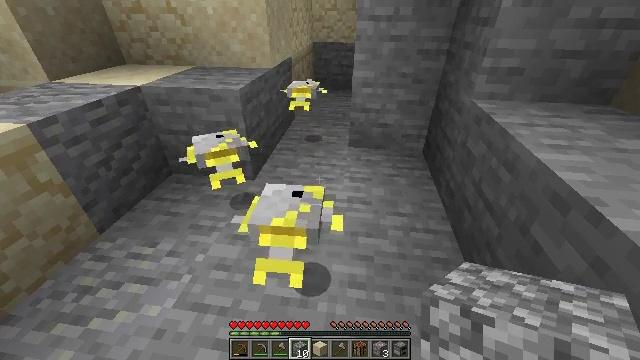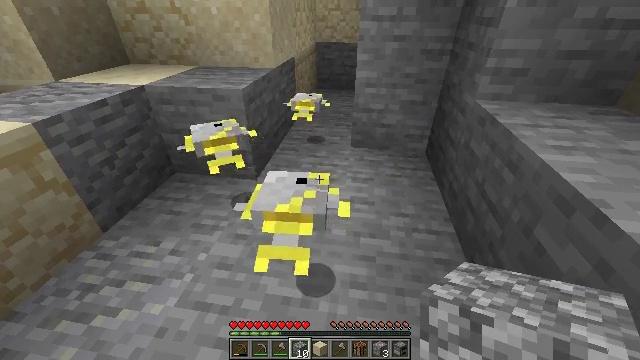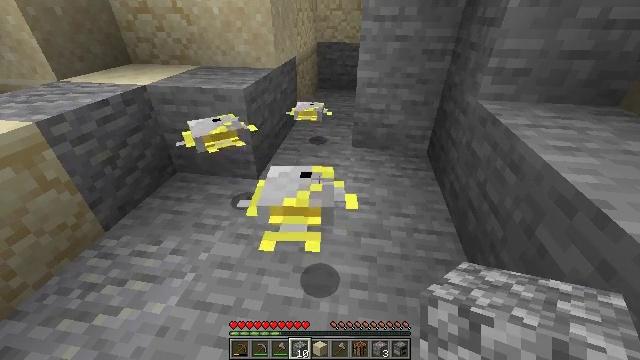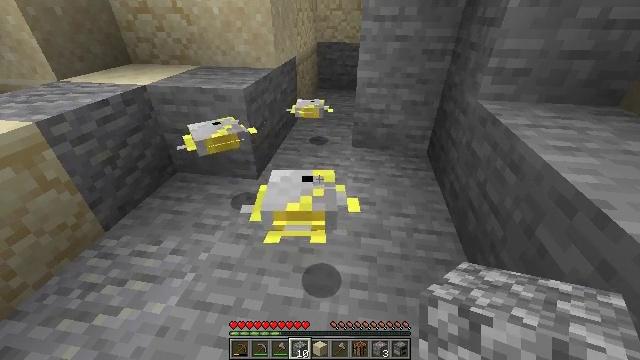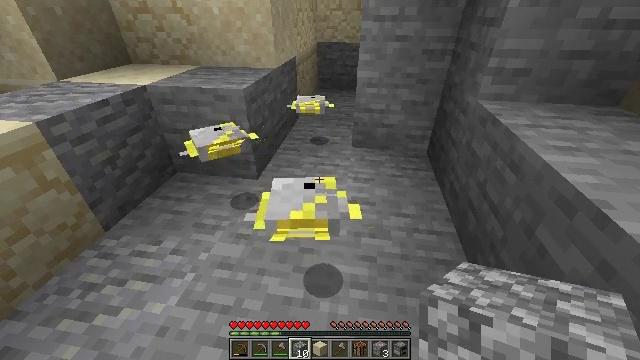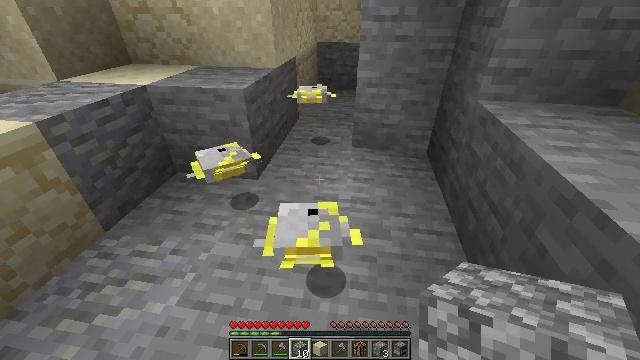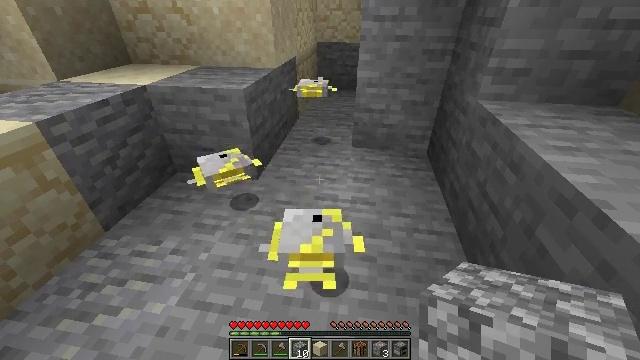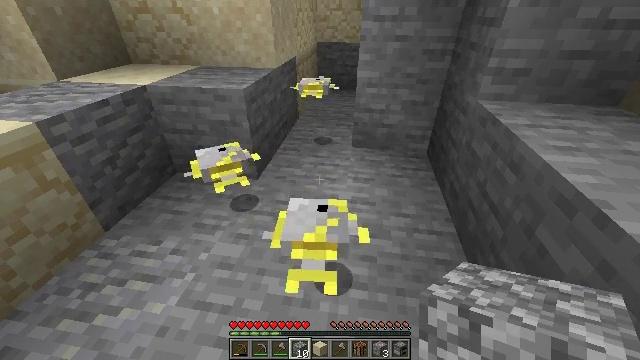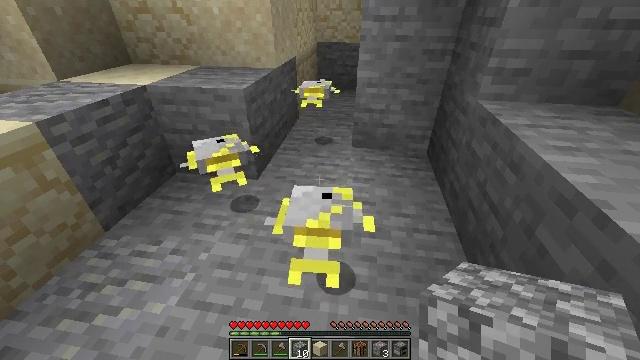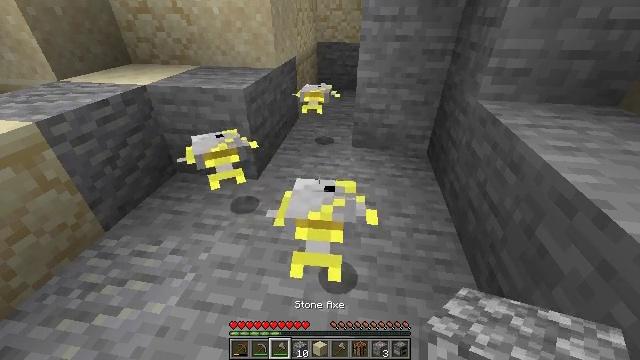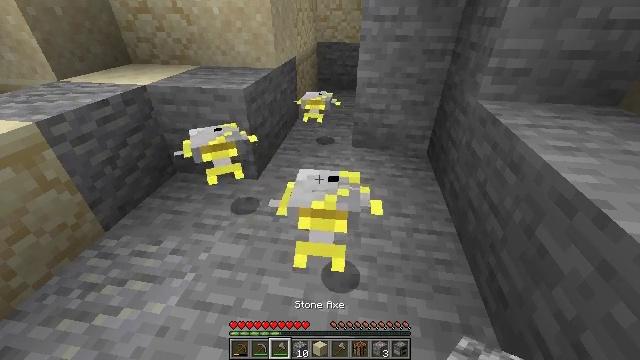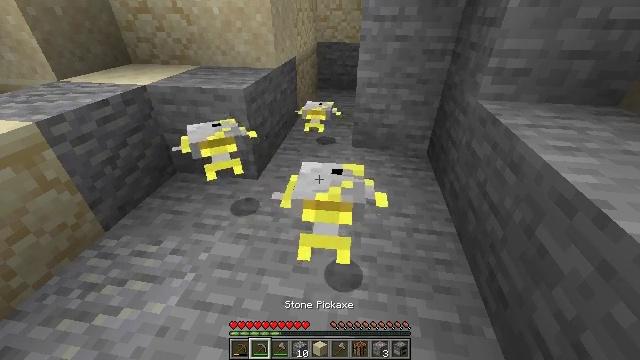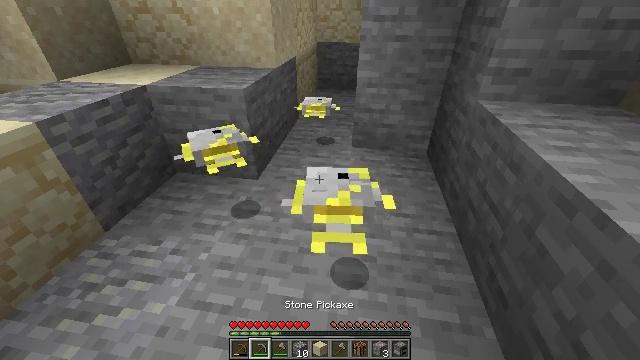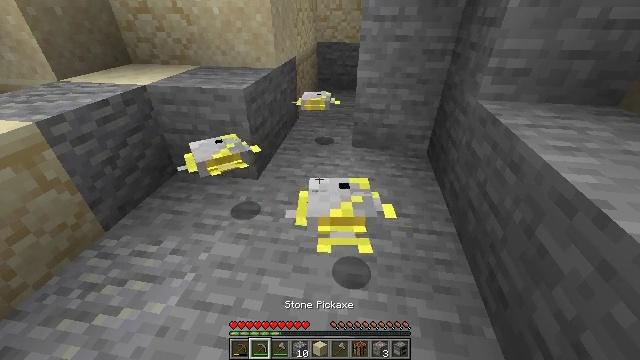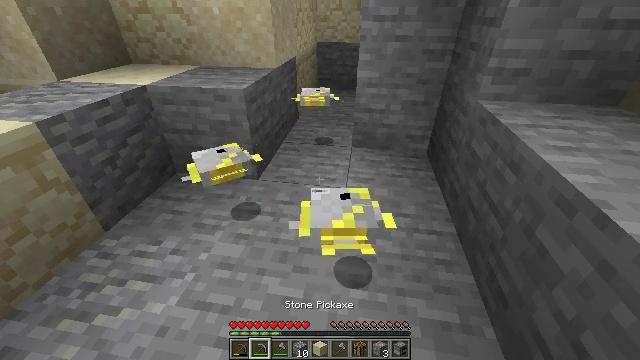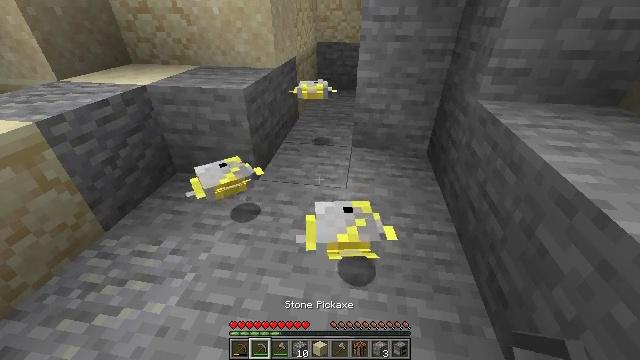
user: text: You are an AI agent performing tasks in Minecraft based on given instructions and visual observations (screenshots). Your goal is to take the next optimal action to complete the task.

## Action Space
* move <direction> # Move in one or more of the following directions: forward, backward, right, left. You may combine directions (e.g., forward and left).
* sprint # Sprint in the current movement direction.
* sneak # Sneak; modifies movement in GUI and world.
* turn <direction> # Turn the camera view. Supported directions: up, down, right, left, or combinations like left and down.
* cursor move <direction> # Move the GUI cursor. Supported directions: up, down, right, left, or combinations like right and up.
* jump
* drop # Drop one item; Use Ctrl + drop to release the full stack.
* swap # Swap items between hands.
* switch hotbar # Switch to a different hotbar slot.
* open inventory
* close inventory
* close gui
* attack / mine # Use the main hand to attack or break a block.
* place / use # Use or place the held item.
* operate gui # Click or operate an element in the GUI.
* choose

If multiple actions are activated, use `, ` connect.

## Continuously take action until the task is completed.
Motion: motion action
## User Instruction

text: Kill mobs in the water.
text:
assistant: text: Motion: no_op
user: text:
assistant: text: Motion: no_op
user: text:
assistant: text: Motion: no_op
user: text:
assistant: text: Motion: no_op
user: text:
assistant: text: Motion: no_op
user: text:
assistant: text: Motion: no_op
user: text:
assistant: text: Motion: no_op
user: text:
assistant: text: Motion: no_op
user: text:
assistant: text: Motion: no_op
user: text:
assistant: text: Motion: no_op
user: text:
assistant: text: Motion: no_op
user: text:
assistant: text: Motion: no_op
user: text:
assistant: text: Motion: no_op
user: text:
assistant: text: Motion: no_op
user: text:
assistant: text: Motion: no_op
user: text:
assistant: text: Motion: no_op
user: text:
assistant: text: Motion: no_op
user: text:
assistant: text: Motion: no_op
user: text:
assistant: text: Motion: no_op
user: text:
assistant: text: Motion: no_op
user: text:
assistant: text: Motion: no_op
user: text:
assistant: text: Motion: no_op
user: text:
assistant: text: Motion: no_op
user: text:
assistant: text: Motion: no_op
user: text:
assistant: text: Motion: no_op
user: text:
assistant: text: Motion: no_op
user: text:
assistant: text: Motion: no_op
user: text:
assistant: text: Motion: no_op
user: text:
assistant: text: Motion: no_op
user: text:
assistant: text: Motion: no_op